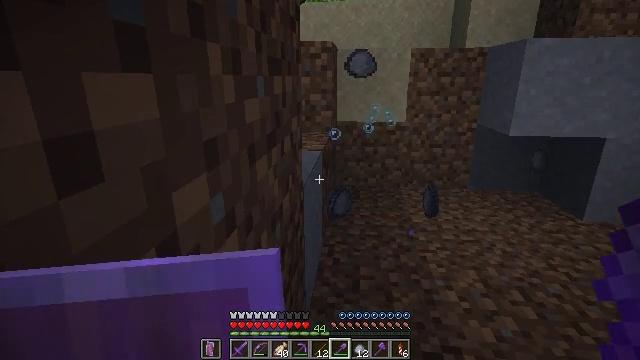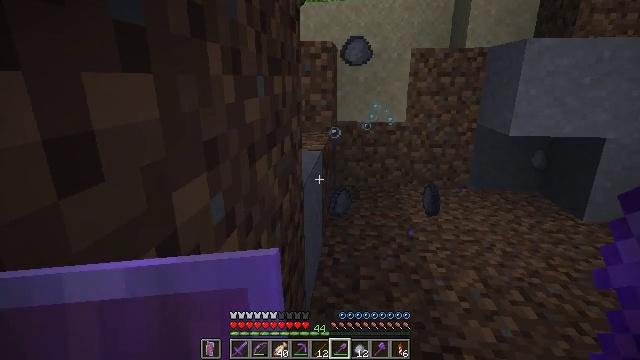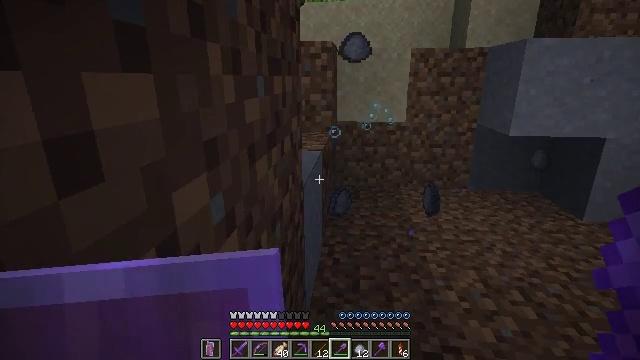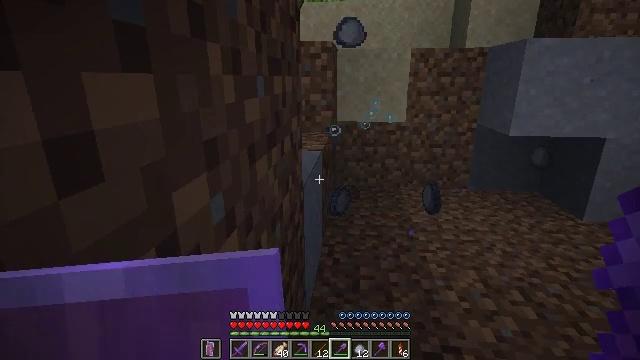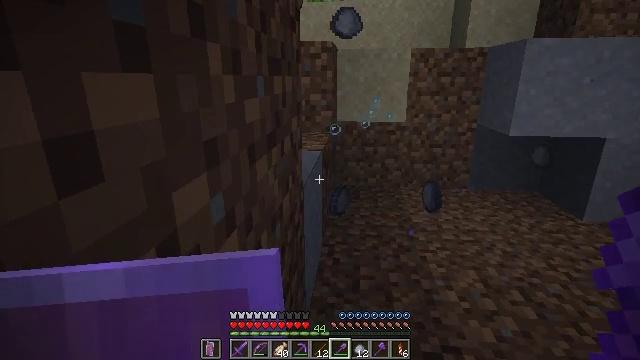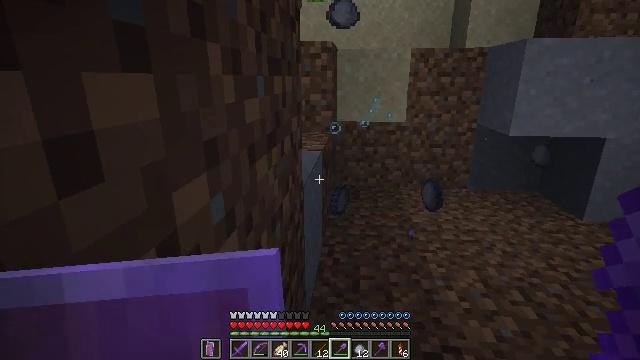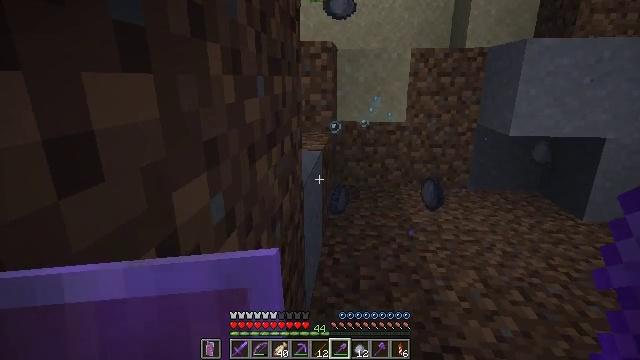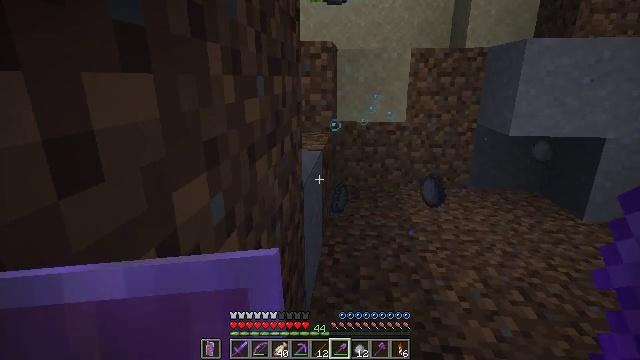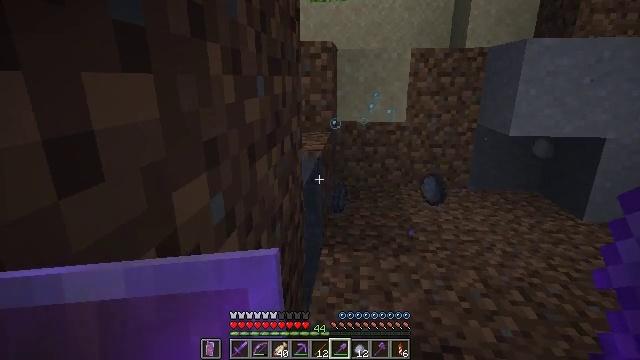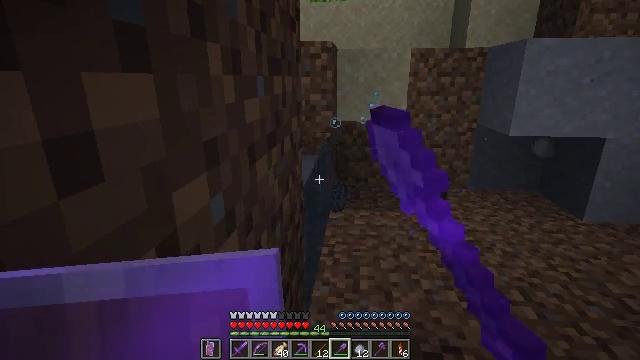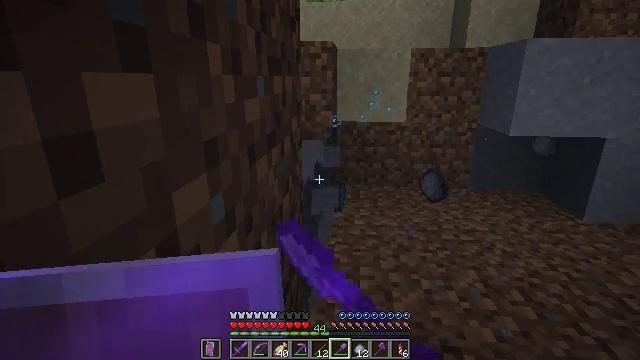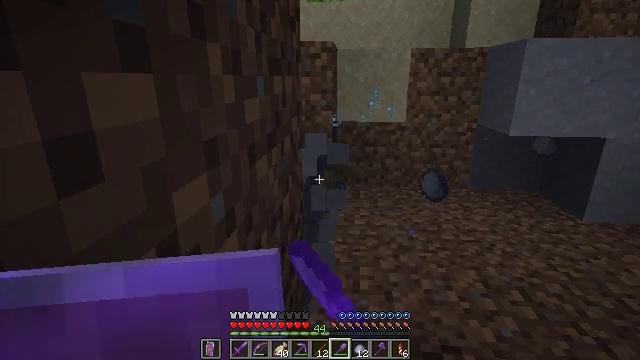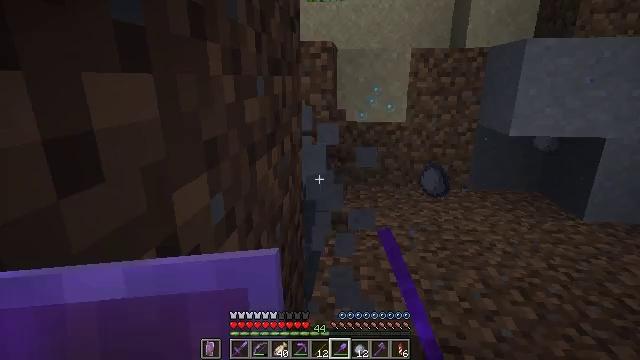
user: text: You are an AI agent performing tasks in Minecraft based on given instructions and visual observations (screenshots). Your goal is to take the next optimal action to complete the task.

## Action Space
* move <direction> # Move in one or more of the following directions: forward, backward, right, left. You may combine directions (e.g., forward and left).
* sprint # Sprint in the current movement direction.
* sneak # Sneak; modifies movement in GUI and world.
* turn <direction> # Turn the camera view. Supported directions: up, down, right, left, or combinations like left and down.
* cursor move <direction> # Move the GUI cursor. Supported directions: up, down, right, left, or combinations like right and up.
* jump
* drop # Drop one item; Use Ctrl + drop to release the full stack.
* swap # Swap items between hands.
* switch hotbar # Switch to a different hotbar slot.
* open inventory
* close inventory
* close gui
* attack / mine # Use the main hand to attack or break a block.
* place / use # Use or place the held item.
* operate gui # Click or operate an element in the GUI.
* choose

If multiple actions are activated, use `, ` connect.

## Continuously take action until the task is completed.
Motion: motion action
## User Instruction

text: Mine the clay from the riverbed.
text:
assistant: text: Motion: no_op
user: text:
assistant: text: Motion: no_op
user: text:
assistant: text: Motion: no_op
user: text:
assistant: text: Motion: no_op
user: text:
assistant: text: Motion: no_op
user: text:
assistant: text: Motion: no_op
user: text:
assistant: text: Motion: no_op
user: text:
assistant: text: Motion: attack / mine
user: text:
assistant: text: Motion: attack / mine
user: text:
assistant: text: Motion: attack / mine
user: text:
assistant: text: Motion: no_op
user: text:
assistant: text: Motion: no_op
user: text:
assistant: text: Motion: no_op